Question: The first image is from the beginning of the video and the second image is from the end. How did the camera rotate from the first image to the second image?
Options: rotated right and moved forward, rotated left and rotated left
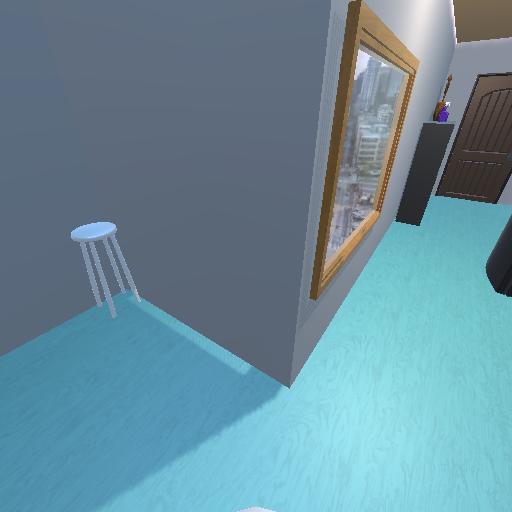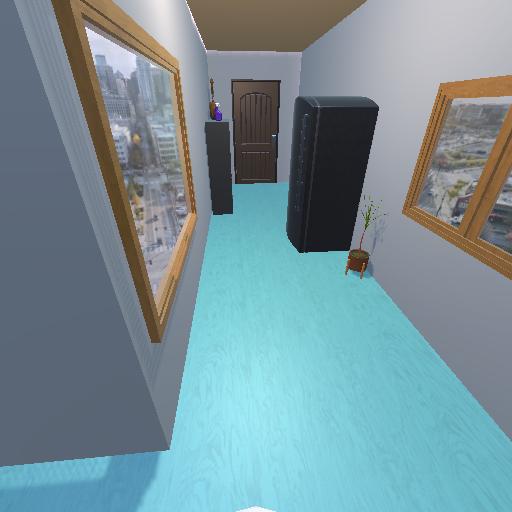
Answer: rotated right and moved forward